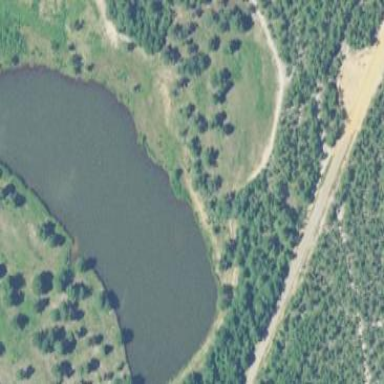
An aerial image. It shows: Pond with natural water.